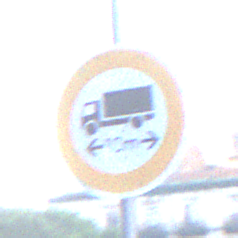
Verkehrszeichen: TatsaechlicheLaenge
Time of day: SunriseSunset
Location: Outdoor (Urban)
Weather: PartlyCloudy
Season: NotSpecified
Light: Natural